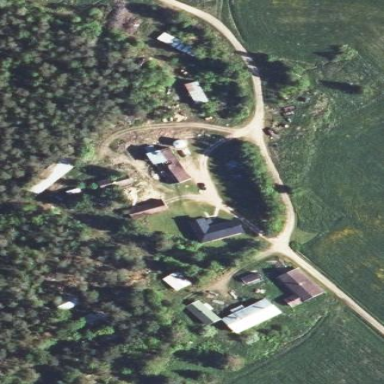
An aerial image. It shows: Farm with farmyard.